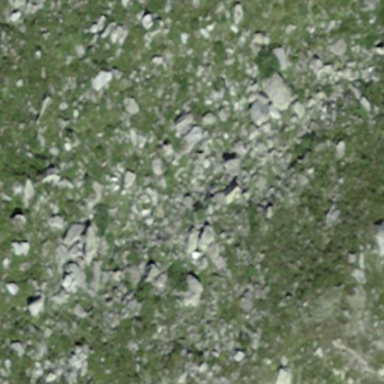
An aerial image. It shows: Natural scree.